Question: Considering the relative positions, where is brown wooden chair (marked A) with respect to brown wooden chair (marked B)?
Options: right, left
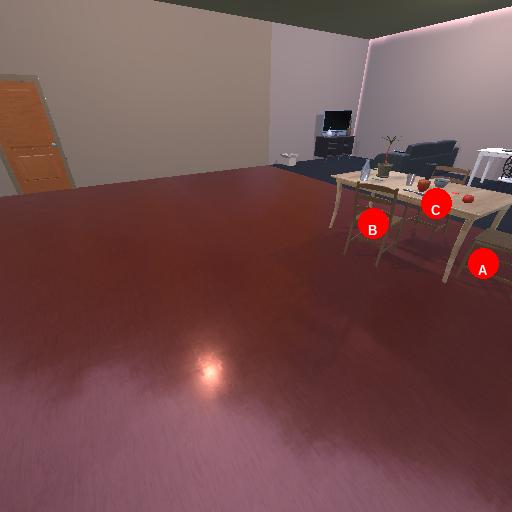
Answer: right